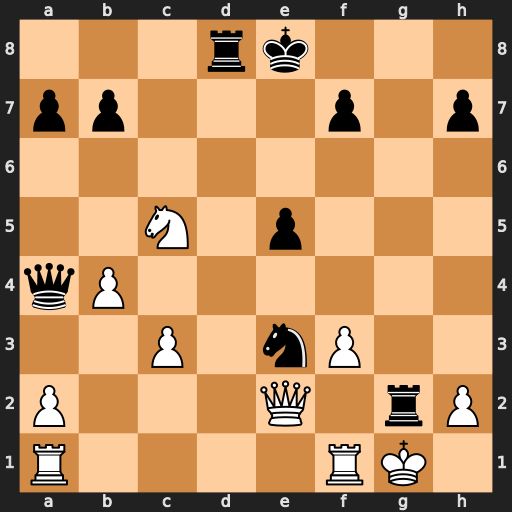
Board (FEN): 3rk3/pp3p1p/8/2N1p3/qP6/2P1nP2/P3Q1rP/R4RK1
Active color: w
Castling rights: -
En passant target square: -
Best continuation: Qxg2 Nxg2 Nxa4